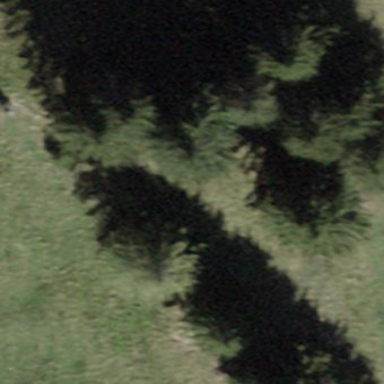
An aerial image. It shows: Forest area.